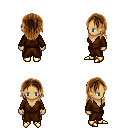
a pixel art fantasy rpg character, female body template, human, tanned skin, brown robe, metal pants, brown long hairstyle, gold boots, four views (front, back, left, right), 2x2 character sprite sheet, small pixel art, hard edges, no anti-aliasing